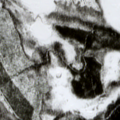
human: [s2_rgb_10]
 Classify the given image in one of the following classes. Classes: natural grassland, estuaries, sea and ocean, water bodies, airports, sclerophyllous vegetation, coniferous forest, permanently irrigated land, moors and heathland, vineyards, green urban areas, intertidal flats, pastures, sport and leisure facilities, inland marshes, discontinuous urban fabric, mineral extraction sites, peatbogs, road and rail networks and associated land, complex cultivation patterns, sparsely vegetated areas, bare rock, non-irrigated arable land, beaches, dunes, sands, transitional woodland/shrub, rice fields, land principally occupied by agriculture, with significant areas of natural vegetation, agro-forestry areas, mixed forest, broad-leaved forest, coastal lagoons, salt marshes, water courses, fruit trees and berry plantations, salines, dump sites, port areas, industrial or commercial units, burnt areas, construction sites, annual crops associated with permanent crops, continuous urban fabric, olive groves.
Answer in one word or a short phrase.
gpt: coniferous forest, mixed forest, transitional woodland/shrub, peatbogs